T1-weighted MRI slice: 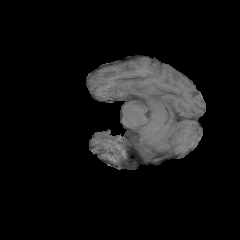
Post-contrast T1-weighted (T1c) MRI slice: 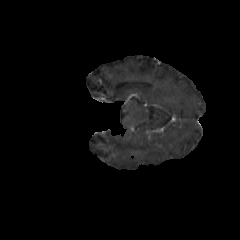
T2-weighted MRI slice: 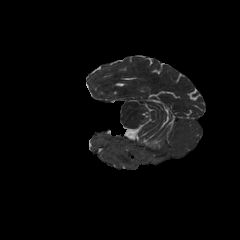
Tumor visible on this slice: no